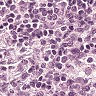
Metastatic tissue present: no